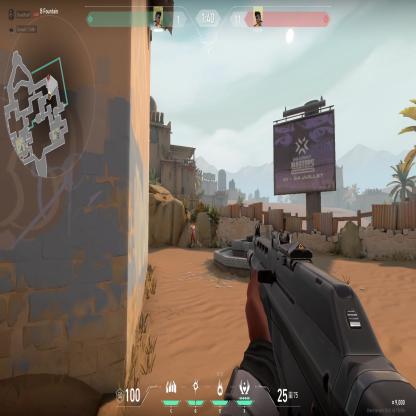
Label: enemy